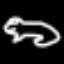
Label: frog